Question: I have a VB6 SP6 application using a Graph (GRAPH32.OCX). It runs fine as long as Windows is set to classic theme, but strange scaling and clipping occurs in any other modes, e.g. Windows XP theme on Windows XP or Aero theme on Windows 7.
Here's how it looks like:
>
I have tried the following:
- -
How could I solve this issue, except migrating to other chart control like MSChart?
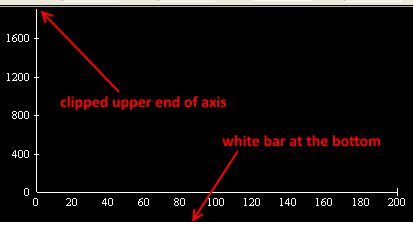
Answer: It seems that the graphics server (GSW32.exe) which draws the graph also gets the settings from its own process. Disabling the themes for GSW32.exe helped on WIndows XP. On Windows Vista and Windows 7, themes need to be disabled on the own application in addition. The latter setting broke Windows XP again, so it needs to be set only on Vista and 7.
Long text, short story: to make this setting by an installer, you can derive from the following InnoSetup commands.
'''
;Disable themes on graphics server
Root: HKLM32; Subkey: "Software\Microsoft\Windows NT\CurrentVersion\AppCompatFlags\Layers"; ValueType: String; ValueName: "{syswow64}\GSW32.exe"; ValueData: "DISABLETHEMES";
Root: HKLM64; Subkey: "Software\Microsoft\Windows NT\CurrentVersion\AppCompatFlags\Layers"; ValueType: String; ValueName: "{syswow64}\GSW32.exe"; ValueData: "DISABLETHEMES"; Check: IsWin64;
;Disable themes on own application, needed on Windows 7 only, must not be enabled on XP or Vista
Root: HKLM32; Subkey: "Software\Microsoft\Windows NT\CurrentVersion\AppCompatFlags\Layers"; ValueType: String; ValueName: "{app}\{#MyAppExeName}"; ValueData: "DISABLETHEMES"; MinVersion: 6.1.7600
Root: HKLM64; Subkey: "Software\Microsoft\Windows NT\CurrentVersion\AppCompatFlags\Layers"; ValueType: String; ValueName: "{app}\{#MyAppExeName}"; ValueData: "DISABLETHEMES"; MinVersion: 6.1.7600; Check: IsWin64;
'''